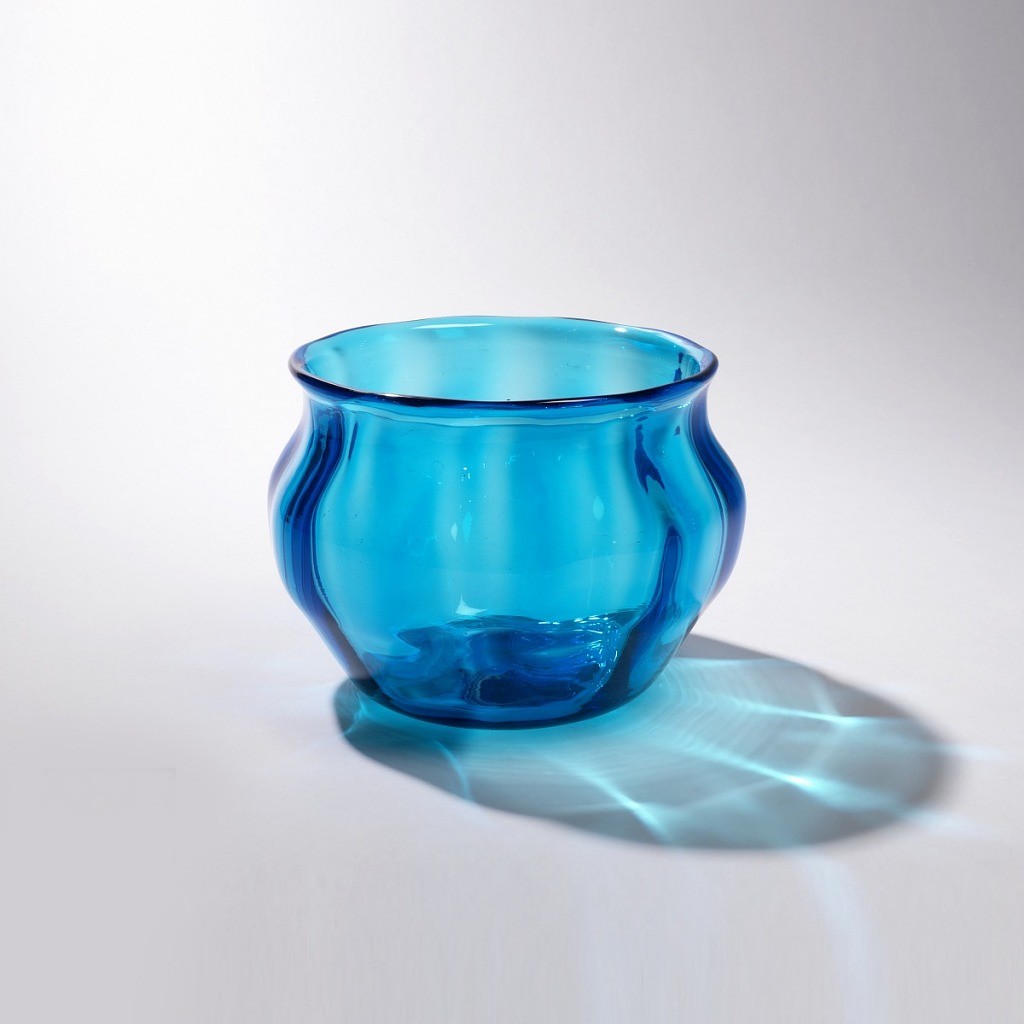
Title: Vase
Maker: Louis Comfort Tiffany, American, 1848–1933
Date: ca. 1900
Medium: Mold-blown Favrile glass
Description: Round low body, with bulging midriff and flared lip in turquoise.